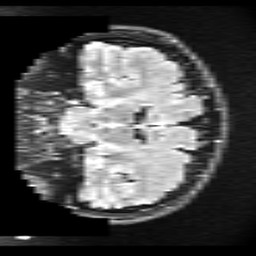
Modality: FLAIR
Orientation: coronal
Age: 22
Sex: male
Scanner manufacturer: ge
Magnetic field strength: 3 T
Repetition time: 11 s
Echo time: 0.1497 s